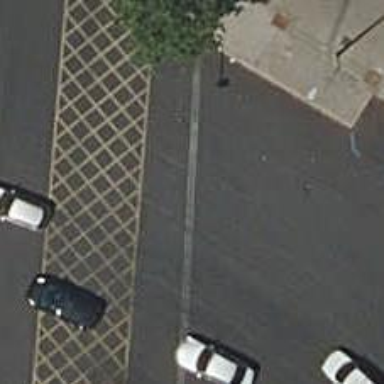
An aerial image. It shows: Road with traffic signals.